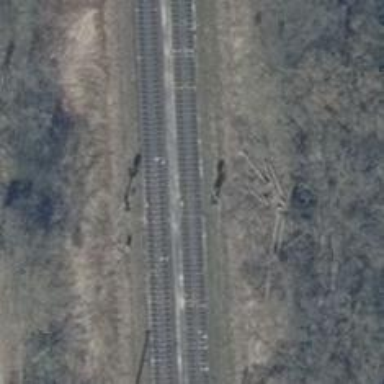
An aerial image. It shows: Railway signal.